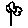
Label: flower